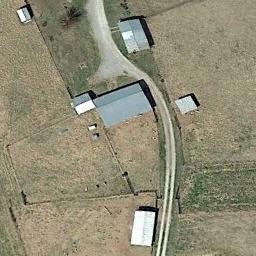
Label: residential